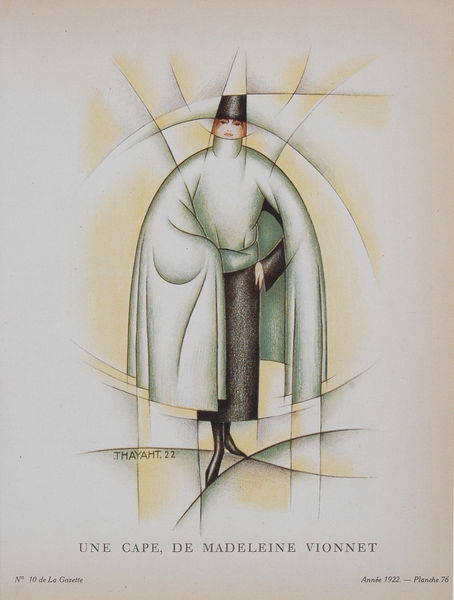
Titel: Ein Umhang, von Madeleine Vionnet
Künstler: Thayaht
Institution: unbekannt
Schlagwörter: mann, umhang, grün, bewegung, frau, hut, paris, schwarz, skizze, weiss, zeichnung, dame, rot, mode, zylinder, jacke, mütze, kleidung, spiegel, mantel, stoff, schrift, schuhe, linien, werbung, auftritt, französisch, überwurf, tor, unterschrift, text, zeitschrift, plakat, titelblatt, schuh, entwurf, stark, cape, art deco, design, zauberer, zirkel, poncho, haute couture, schneider, gazette, kreisschnitte, madeleine, modeheft, vionnet, zauberin, zora, zorro